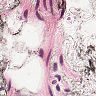
Metastatic tissue present: no